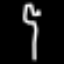
Label: fork